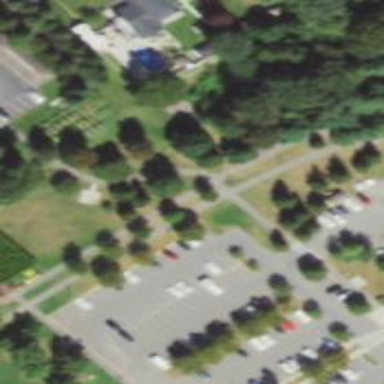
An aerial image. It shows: Path.